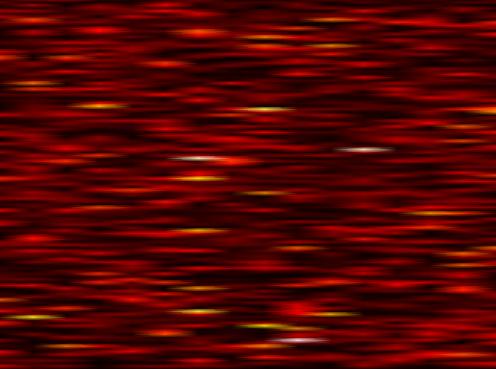
Label: UFMC